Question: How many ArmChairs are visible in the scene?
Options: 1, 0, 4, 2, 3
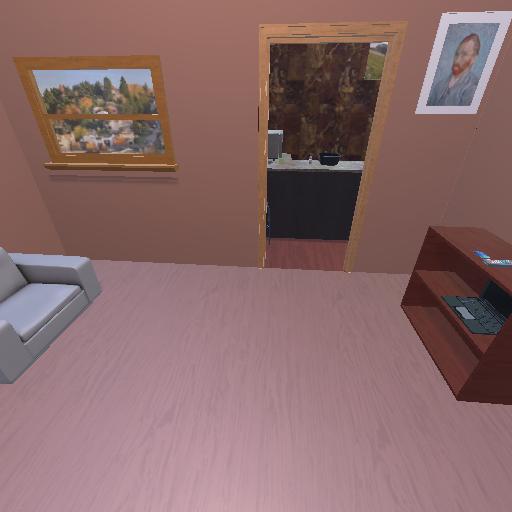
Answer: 1